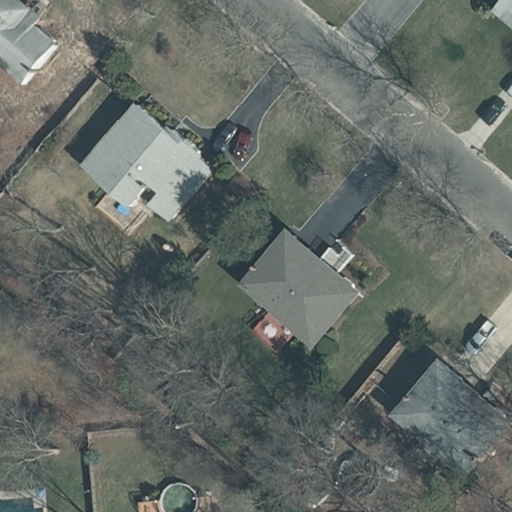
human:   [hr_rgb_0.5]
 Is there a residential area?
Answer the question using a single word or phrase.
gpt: yes

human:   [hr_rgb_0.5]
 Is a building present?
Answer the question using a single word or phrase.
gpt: yes

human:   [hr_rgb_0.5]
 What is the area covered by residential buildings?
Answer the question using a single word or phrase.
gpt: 1040m2

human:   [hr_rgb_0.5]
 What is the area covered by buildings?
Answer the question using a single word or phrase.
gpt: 1040m2

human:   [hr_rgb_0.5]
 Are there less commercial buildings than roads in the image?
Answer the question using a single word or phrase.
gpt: yes

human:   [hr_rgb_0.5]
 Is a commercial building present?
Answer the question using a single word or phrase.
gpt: no

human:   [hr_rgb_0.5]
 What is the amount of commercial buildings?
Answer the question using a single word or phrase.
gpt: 0

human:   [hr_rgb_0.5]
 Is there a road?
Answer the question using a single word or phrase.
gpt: yes

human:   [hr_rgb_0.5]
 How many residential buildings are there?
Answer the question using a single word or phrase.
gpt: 5

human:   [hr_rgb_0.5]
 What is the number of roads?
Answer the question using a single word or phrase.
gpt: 1

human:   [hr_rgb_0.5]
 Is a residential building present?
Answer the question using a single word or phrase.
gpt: yes

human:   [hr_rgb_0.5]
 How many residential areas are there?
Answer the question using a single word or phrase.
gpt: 1

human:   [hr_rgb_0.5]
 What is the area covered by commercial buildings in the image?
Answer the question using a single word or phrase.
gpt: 0m2

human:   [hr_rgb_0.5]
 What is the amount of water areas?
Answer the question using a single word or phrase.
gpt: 0

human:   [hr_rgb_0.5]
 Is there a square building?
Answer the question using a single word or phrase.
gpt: no

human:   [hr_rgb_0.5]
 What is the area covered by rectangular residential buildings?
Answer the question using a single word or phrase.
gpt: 17m2

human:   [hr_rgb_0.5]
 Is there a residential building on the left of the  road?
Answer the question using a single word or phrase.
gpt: yes

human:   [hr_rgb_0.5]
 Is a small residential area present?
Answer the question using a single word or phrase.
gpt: no

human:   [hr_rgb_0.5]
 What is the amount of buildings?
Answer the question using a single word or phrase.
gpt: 5

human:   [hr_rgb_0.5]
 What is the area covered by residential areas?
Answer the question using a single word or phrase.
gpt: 10632m2

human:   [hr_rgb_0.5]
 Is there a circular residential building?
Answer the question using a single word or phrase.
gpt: no

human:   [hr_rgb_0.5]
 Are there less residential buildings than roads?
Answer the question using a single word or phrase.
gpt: no

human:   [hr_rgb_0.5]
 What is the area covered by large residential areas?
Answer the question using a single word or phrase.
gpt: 10632m2

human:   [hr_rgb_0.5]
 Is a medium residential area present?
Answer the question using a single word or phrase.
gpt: no

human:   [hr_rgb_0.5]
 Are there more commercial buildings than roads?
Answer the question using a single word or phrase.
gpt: no

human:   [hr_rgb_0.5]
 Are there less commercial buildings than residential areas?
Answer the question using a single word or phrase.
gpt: yes

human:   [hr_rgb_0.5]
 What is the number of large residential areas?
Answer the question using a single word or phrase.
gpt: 1

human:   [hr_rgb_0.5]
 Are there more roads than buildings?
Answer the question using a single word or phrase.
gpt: no

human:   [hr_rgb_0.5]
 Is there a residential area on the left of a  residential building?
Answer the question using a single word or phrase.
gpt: no

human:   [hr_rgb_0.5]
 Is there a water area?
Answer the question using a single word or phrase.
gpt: no

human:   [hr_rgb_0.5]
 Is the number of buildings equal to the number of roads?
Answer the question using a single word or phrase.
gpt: no

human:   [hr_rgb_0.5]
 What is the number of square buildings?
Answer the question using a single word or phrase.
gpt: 0

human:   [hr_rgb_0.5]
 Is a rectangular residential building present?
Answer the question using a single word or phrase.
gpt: yes

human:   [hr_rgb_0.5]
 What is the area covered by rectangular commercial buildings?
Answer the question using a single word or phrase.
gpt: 0m2

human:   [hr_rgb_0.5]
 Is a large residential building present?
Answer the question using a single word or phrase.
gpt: no

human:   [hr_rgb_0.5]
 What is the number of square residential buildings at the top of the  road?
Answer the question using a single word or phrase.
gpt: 0

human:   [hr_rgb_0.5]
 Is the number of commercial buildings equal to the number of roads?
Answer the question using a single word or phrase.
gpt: no

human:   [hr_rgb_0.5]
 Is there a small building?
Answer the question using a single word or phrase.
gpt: yes

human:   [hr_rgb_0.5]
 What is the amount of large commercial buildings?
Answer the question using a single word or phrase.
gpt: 0

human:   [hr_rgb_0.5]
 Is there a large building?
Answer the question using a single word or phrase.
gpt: no

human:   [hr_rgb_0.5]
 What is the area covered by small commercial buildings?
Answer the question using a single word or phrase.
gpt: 0m2

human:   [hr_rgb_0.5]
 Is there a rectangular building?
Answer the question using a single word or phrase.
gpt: yes

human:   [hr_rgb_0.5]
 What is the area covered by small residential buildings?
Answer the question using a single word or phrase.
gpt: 17m2

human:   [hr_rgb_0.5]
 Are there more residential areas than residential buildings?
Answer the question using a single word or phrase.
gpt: no

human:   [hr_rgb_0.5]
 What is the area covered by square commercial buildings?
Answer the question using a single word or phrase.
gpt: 0m2

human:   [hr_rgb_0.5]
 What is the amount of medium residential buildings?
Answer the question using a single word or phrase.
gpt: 3

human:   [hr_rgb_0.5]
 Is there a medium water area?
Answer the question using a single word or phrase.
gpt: no

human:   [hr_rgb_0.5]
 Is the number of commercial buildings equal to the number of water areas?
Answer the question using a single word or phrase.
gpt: yes

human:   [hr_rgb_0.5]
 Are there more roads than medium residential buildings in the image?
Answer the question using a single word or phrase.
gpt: no

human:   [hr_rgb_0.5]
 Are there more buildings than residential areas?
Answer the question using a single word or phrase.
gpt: yes

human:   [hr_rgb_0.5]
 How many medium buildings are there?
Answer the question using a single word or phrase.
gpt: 3

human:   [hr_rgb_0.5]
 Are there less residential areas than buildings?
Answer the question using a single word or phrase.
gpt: yes

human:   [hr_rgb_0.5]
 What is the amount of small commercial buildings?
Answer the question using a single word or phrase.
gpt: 0

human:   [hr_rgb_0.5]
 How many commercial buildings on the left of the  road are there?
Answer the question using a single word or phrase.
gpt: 0

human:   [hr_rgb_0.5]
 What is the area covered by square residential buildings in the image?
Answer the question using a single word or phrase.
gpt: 0m2

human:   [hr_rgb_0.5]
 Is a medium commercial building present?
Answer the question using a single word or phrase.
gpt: no

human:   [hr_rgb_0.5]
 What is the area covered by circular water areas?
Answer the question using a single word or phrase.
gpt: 0m2

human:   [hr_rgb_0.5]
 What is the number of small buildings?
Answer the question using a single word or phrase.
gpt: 2

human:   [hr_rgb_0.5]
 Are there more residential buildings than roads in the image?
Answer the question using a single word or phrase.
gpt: yes

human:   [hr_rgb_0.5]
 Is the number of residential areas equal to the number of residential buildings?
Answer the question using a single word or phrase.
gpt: no

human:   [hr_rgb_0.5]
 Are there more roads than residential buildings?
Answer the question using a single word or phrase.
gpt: no

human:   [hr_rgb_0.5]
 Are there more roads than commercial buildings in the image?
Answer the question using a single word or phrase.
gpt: yes

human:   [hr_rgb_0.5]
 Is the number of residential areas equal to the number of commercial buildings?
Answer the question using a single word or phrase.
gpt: no

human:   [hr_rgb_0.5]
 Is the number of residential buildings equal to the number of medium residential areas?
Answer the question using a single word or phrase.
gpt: no